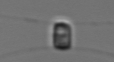
Label: Chaetoceros_similis